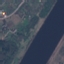
Label: River